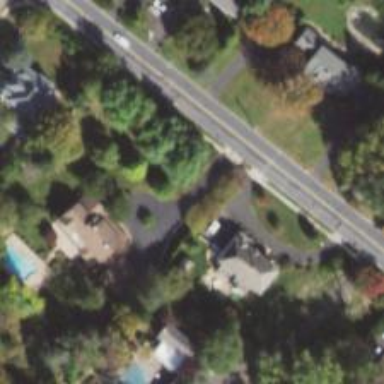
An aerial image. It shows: Driveway.